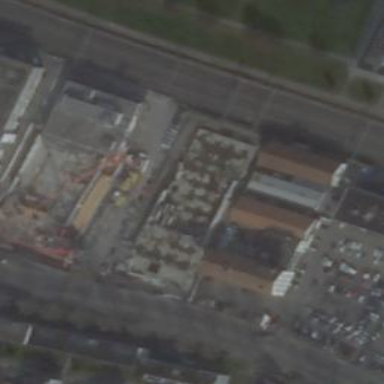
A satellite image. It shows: Supermarket building.